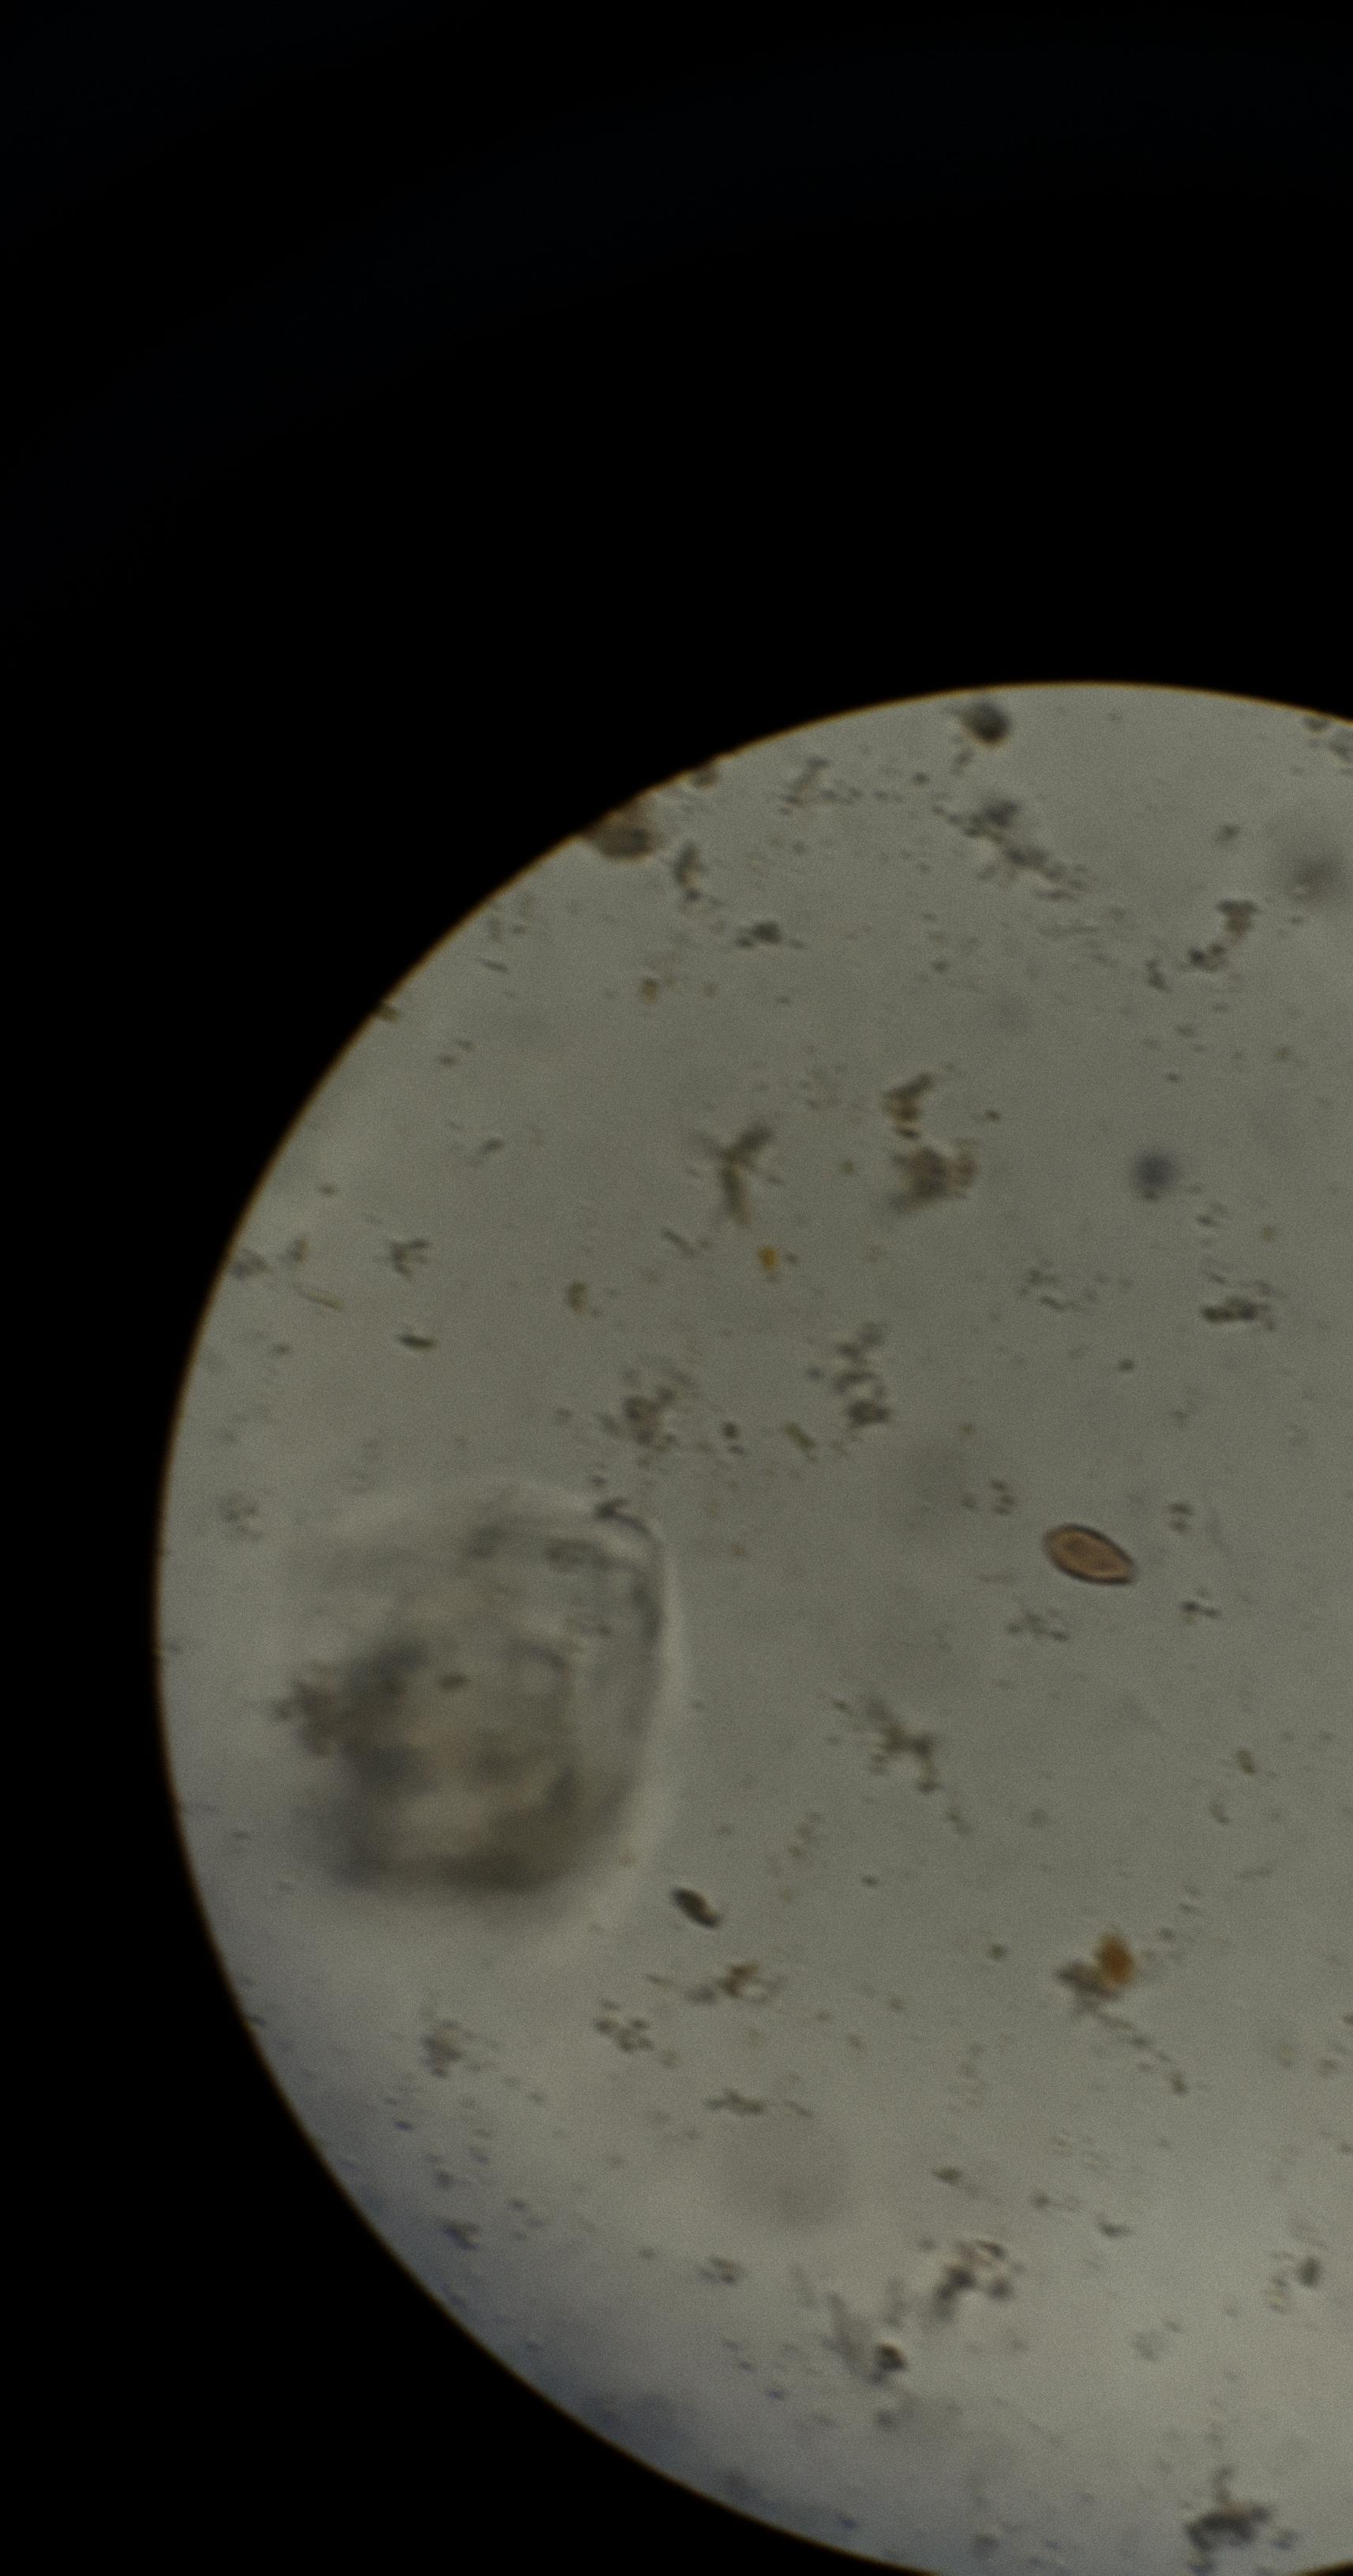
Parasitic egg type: Opisthorchis viverrine